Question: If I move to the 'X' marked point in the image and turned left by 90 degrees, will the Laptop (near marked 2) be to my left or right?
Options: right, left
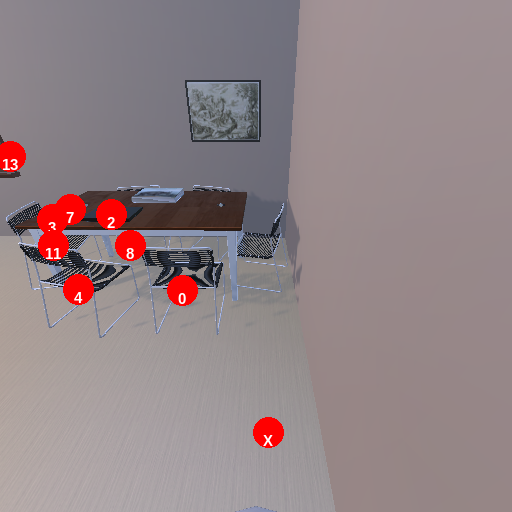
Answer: right